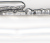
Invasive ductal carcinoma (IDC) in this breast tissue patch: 0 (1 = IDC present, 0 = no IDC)